Current action and preconditions to check: trajectory_clear

Your task: For each precondition in the list above, predict whether it will hold at this action.

Consider the current scene as observed from the mobile robot's camera, and analyze the predicted future states of all dynamic agents (e.g., people, animals, vehicles, or any moving entities) within the NEXT SECOND.

IMPORTANT: Only answer "very likely" if you are absolutely certain—based on strong, clear evidence—that a dynamic agent will violate the precondition in the predicted future state. Do NOT answer "very likely" for unlikely, ambiguous, or low-probability risks.

Ask yourself for each precondition: Is there a high probability, with clear and convincing evidence, that the predicted future states of any dynamic agent will interfere with the predicted future state of the currently executing action within the NEXT SECOND, causing that precondition to fail?

Assess the risk level based on these predictions. Use "likely" or "very likely" if motions create a clear risk of interference.

Use "neutral" or "improbable" if agents are nearby but their predicted paths are clearly diverging or non-conflicting.

Failure Risk Categories: "very improbable", "improbable", "neutral", "likely", "very likely"

Answer Format: Output ONLY the probability_of_failure value from these categories: "very improbable", "improbable", "neutral", "likely", "very likely"

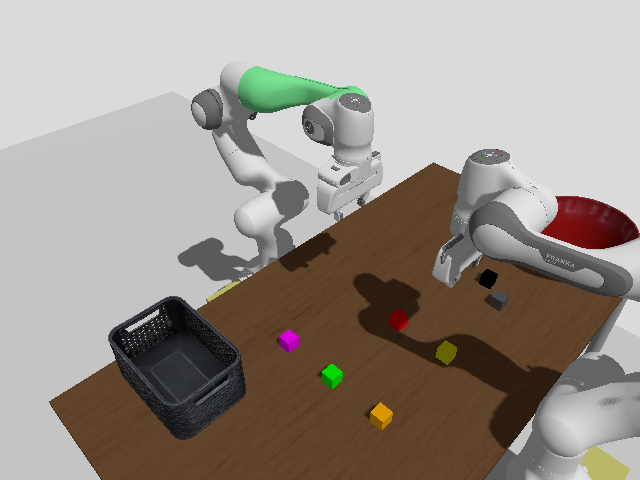

Answer: very improbable